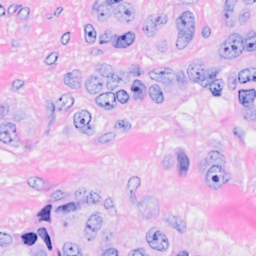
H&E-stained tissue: Breast